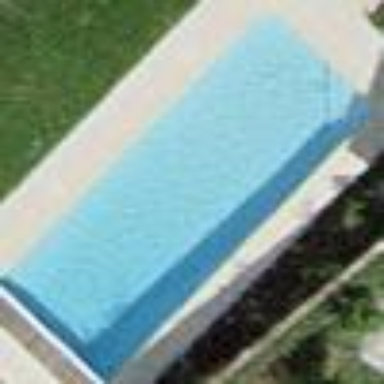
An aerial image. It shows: Swimming pool located in leisure land.